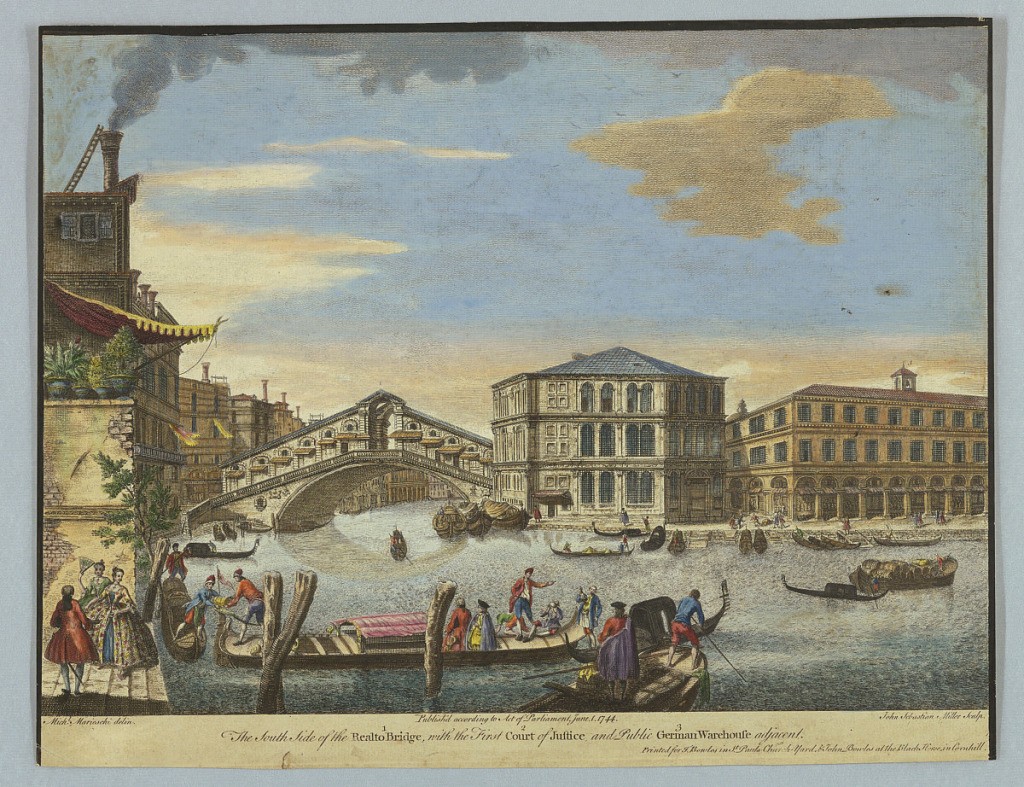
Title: Realto Bridge, Court of Justice, Public German Warehouse
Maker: Johann Sebastian Müller, German, ca. 1715 - 1792
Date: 1744
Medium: Engraving, brush and watercolor on paper
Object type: Print
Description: Realto Bridge, left; Court of Justice, center; German warehouse, right. The canal in foreground, with gondolas loading and unloading passengers and cargo. Title, artists', and publisher's names below.